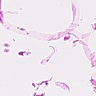
Metastatic tissue present: no